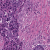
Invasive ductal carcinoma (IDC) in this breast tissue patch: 1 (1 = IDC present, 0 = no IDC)